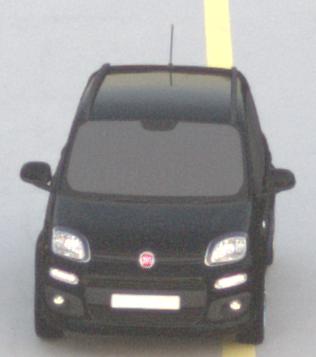
Make: Fiat
Model: Panda 1.2 8V
Detailed model: Panda (312)
Model produced from: 2013/02
Model produced until: 2013/12
Doors: 5
Color: black
Road condition: dry road
Daytime: sunrise or sunset
Contrast: low contrast